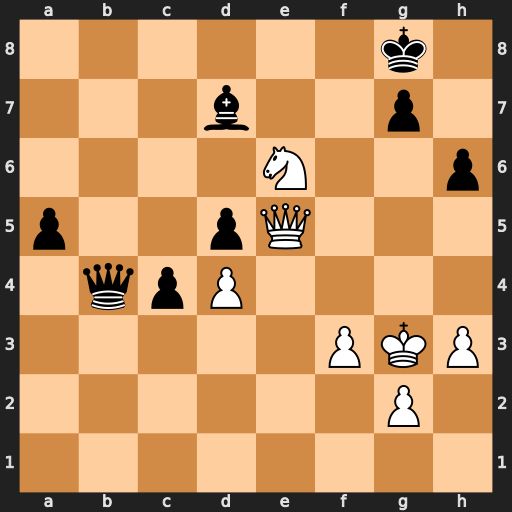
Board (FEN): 6k1/3b2p1/4N2p/p2pQ3/1qpP4/5PKP/6P1/8
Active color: w
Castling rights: -
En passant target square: -
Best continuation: Qxg7#